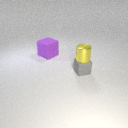
small yellow metal cylinder above small gray rubber cube